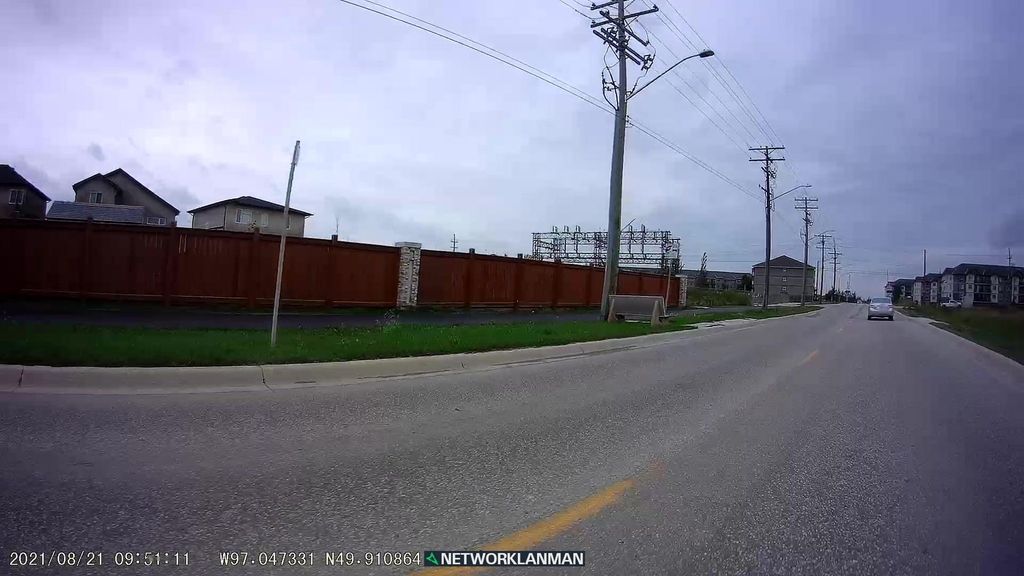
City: winnipeg